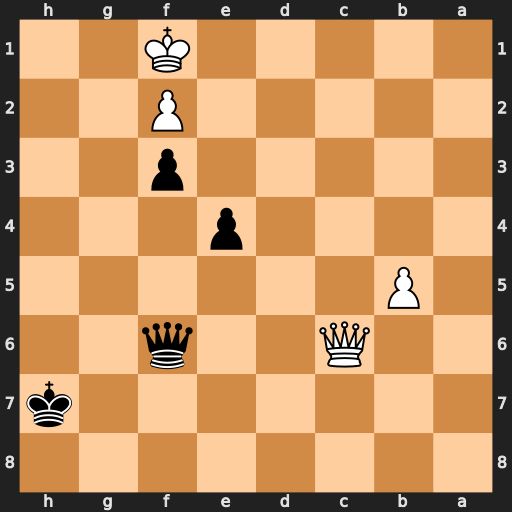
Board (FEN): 8/7k/2Q2q2/1P6/4p3/5p2/5P2/5K2
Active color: b
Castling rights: -
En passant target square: -
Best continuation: Qa1+ Qc1 Qxc1#